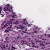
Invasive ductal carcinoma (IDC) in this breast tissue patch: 1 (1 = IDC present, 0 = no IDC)